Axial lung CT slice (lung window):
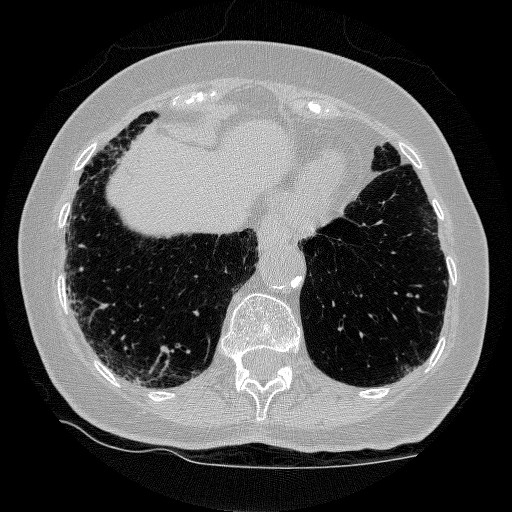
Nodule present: no